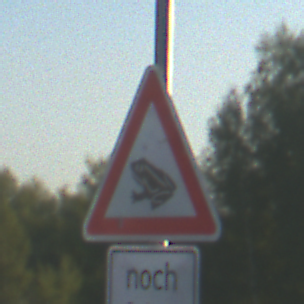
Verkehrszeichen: AmphibienwanderungRechts
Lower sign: LaengeEinerStrecke4
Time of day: SunriseSunset
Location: Outdoor (RoadRail)
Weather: Clear
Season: NotSpecified
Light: Natural